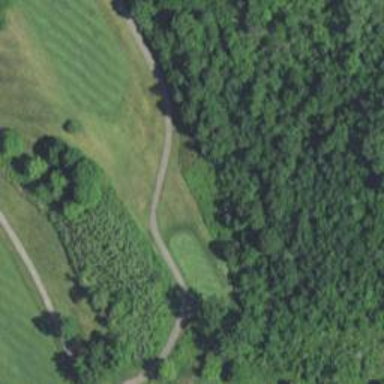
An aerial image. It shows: View of golf hole.